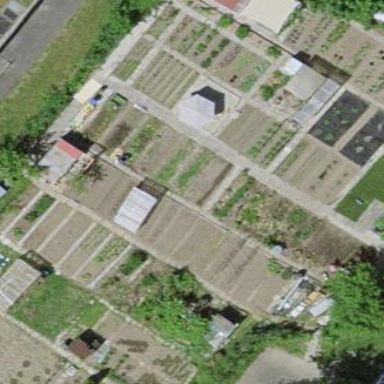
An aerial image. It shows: Allotments area.